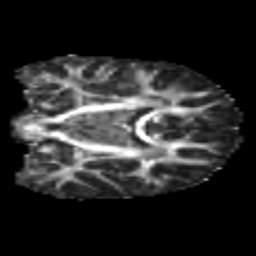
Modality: FA
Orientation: coronal
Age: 7
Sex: male
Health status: healthy